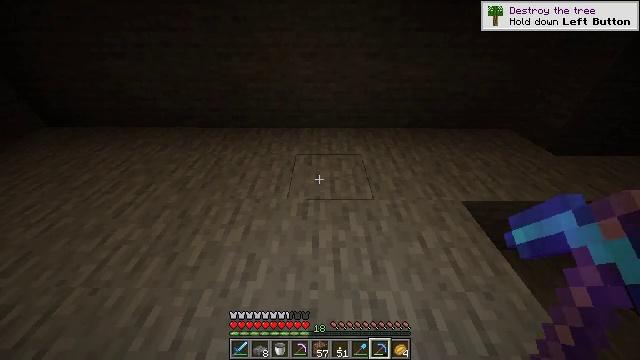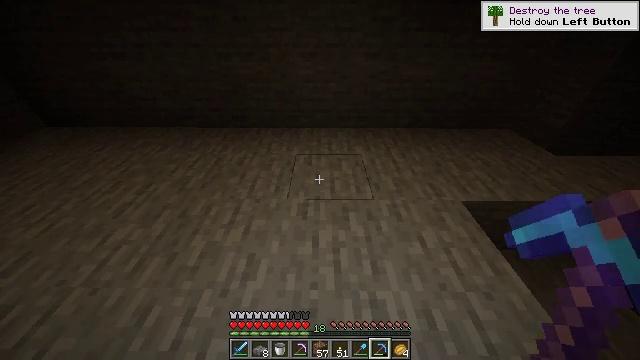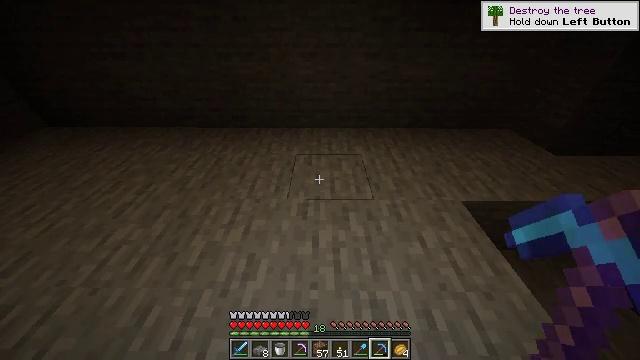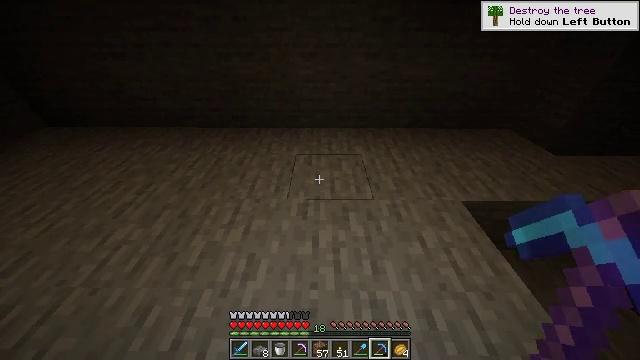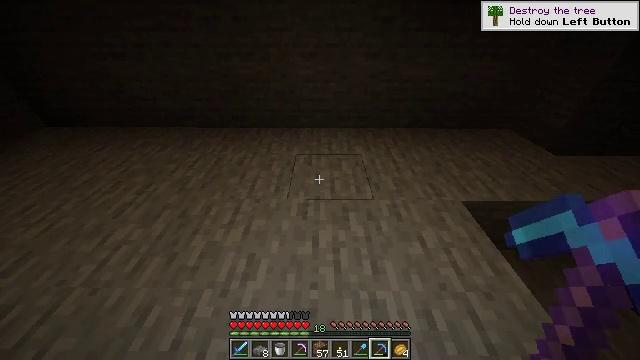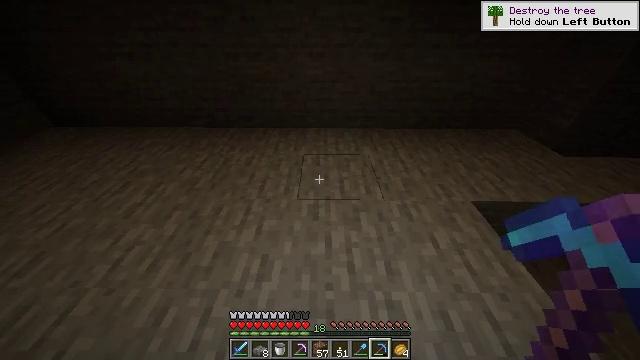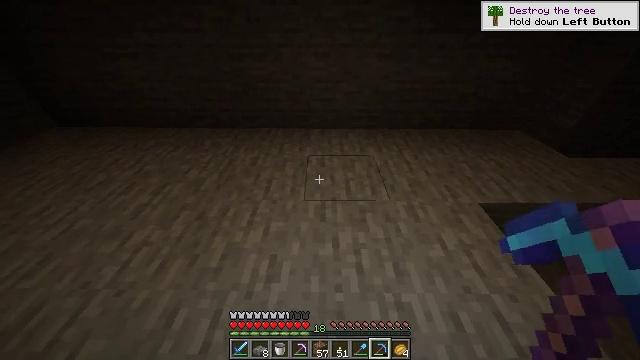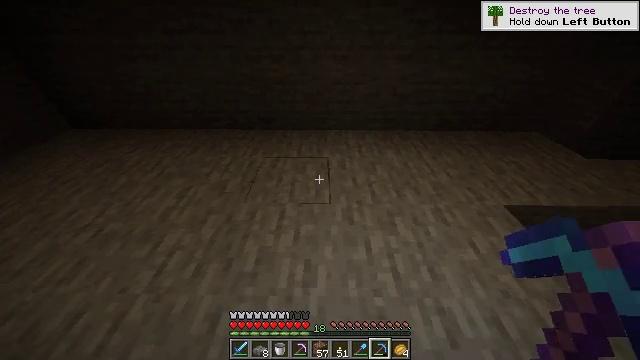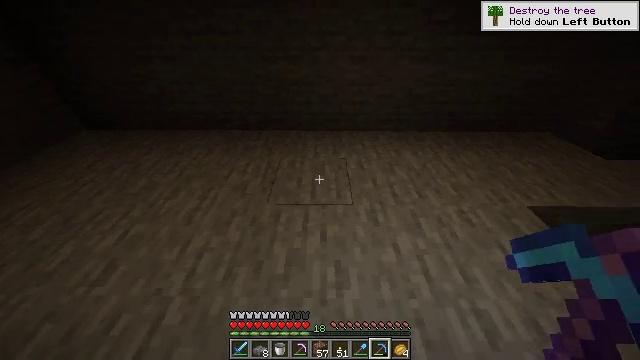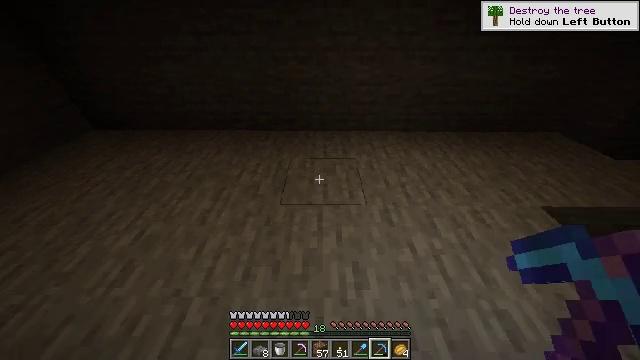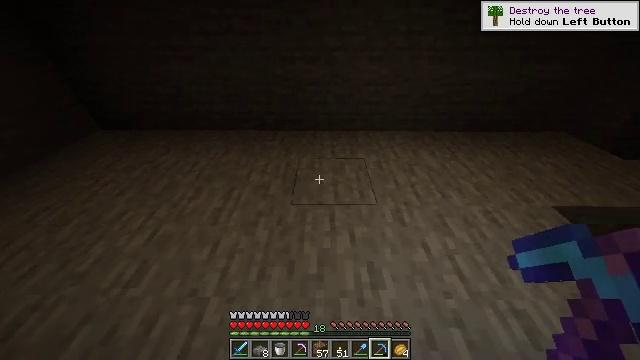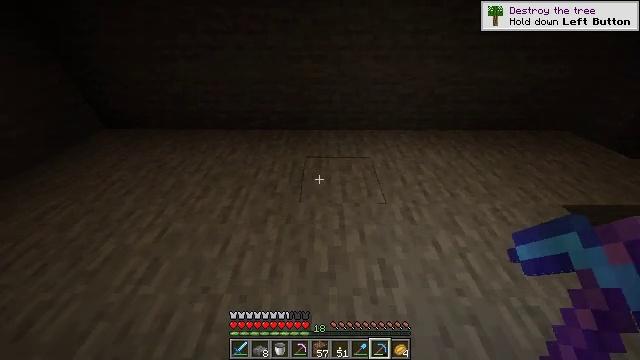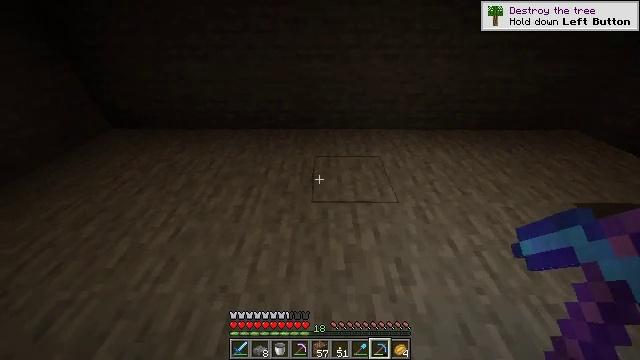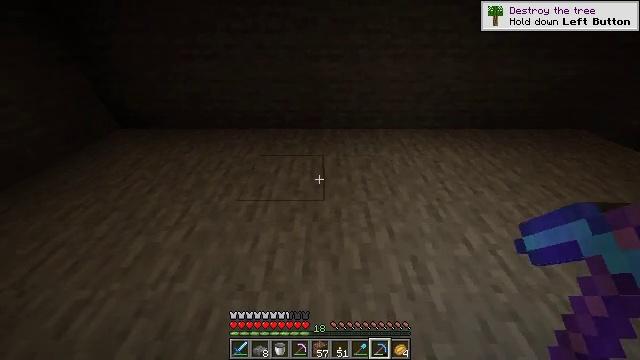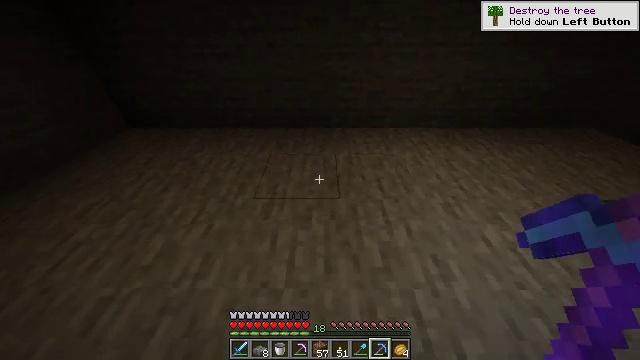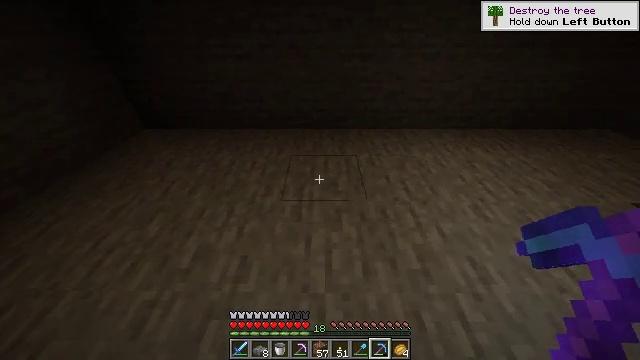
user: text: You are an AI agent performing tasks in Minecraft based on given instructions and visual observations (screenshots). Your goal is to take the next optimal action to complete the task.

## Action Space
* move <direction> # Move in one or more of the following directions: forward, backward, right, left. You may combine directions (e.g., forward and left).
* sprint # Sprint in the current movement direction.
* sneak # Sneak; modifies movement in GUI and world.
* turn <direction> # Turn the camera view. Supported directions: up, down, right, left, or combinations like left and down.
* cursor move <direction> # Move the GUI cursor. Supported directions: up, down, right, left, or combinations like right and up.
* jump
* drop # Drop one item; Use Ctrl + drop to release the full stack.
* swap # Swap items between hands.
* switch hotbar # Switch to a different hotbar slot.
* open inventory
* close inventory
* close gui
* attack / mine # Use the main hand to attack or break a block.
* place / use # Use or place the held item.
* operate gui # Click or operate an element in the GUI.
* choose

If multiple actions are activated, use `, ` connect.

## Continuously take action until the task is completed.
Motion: motion action
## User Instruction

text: Break the stone block.
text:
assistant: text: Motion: no_op
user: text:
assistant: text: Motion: no_op
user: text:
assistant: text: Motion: no_op
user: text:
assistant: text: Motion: no_op
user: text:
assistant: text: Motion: move left
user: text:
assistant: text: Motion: move left
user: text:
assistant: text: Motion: move left
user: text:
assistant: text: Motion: move left
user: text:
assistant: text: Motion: no_op
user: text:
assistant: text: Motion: no_op
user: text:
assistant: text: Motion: no_op
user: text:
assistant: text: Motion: move left
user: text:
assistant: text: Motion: move left
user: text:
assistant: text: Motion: move left
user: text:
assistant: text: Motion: no_op
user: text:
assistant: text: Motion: no_op
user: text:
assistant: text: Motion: no_op
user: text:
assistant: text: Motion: no_op
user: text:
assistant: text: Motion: move left
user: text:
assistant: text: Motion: move left
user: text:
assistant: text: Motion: move left
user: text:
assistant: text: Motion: no_op
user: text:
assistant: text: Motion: no_op
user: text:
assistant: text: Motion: no_op
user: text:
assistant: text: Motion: no_op
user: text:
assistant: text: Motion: no_op
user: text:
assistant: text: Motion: move left
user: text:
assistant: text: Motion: move left
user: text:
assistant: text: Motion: move left
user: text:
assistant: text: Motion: no_op